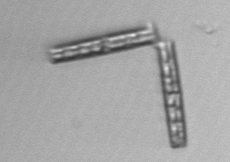
Label: Thalassionema